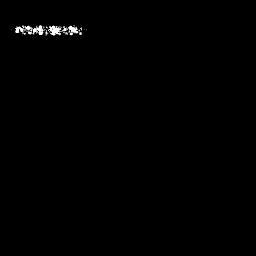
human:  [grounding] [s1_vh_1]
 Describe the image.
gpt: In the satellite image, there is  <ref>1 medium ship </ref> <box>[[4, 7, 34, 15, 0]]</box> located at top left.